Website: home-depot
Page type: account-selection
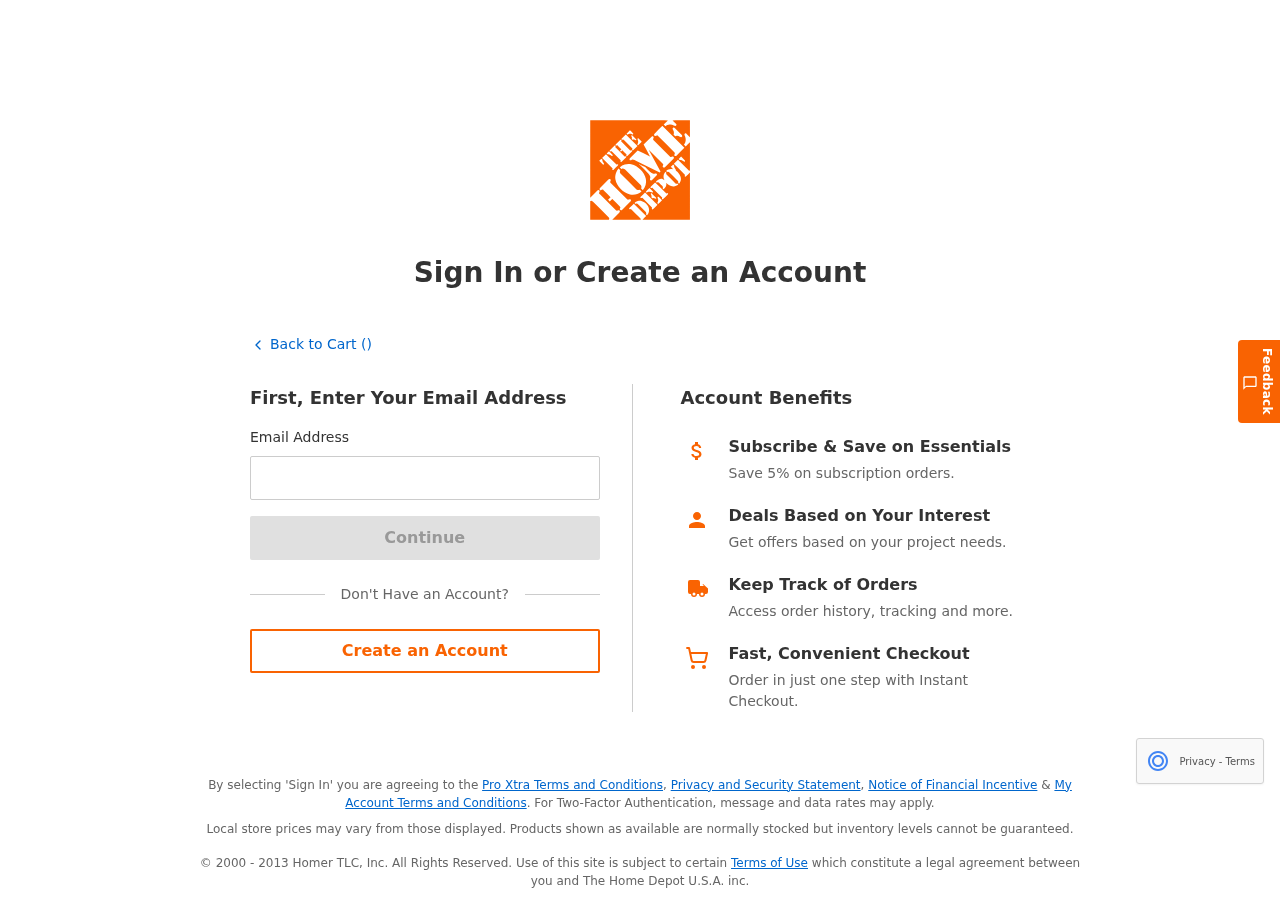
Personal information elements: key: PII_EMAIL
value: william.kim@hotmail.com